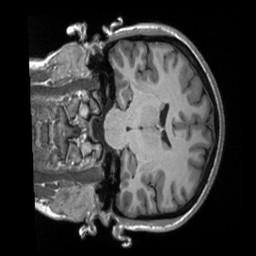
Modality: T1w
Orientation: coronal
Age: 29
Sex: female
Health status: ill
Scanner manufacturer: siemens
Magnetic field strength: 3 T
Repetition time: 2.3 s
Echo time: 0.00232 s